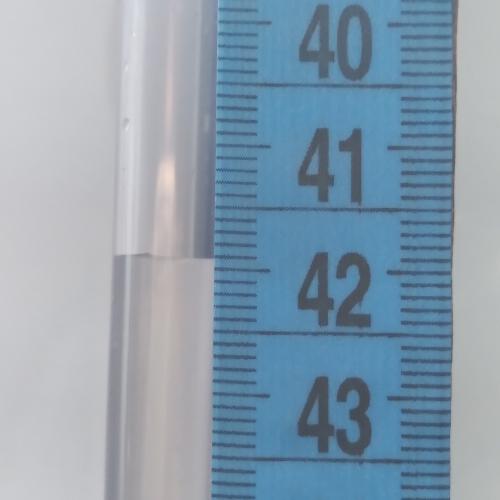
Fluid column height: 41.9 cm